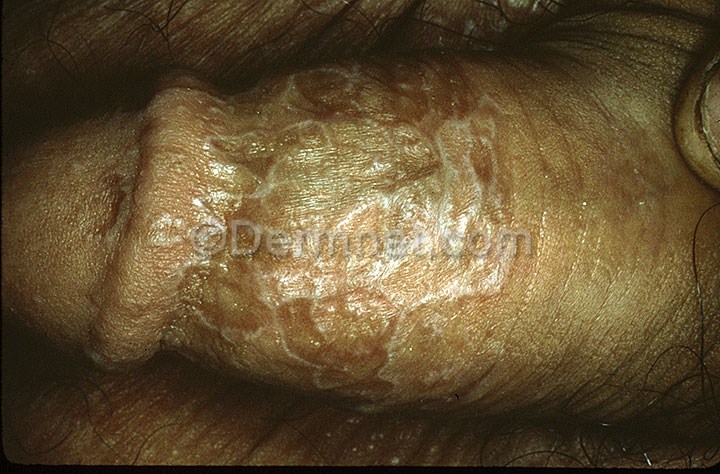
Disease: Psoriasis pictures Lichen Planus and related diseases